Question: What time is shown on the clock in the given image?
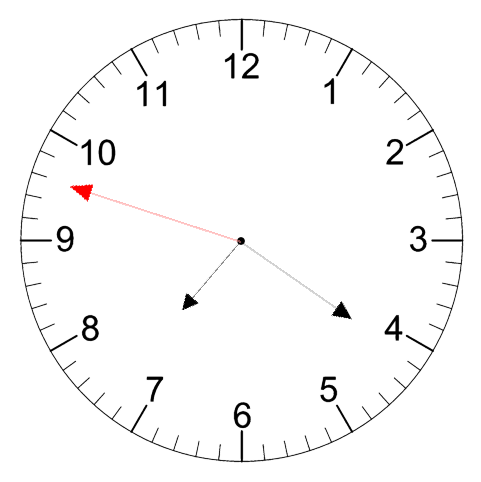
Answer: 07:20:48